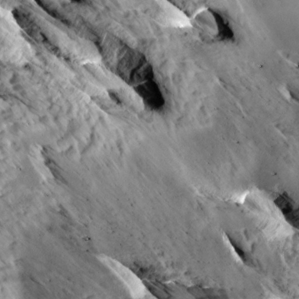
Label: non_frost